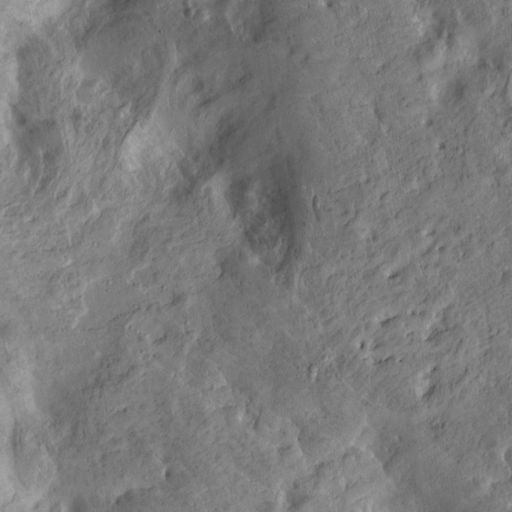
Classes present: Background, Cone